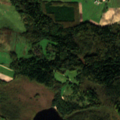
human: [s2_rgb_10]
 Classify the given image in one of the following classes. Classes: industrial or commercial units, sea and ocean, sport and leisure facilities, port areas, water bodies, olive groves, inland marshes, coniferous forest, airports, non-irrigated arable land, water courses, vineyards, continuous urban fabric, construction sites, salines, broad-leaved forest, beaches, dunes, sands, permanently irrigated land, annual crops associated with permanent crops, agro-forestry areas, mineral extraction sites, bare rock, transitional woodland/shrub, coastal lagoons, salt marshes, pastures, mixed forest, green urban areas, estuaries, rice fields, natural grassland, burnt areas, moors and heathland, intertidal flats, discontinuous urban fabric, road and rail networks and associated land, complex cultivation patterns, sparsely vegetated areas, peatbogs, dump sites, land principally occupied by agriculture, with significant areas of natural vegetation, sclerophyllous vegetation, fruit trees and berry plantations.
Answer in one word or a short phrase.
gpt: non-irrigated arable land, pastures, complex cultivation patterns, land principally occupied by agriculture, with significant areas of natural vegetation, mixed forest, inland marshes